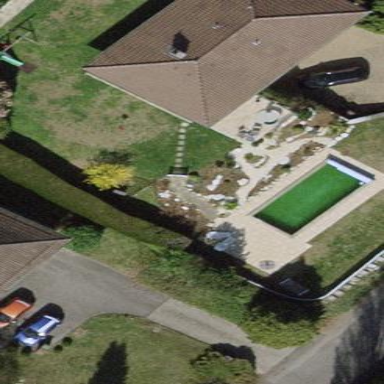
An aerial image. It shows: Swimming pool located in leisure land.